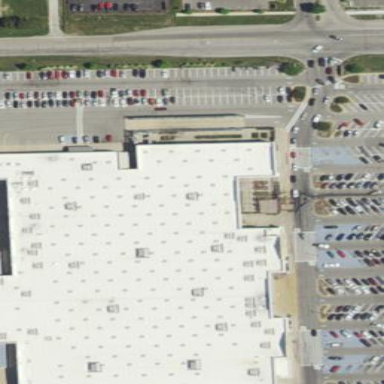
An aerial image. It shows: Retail building housing supermarket.